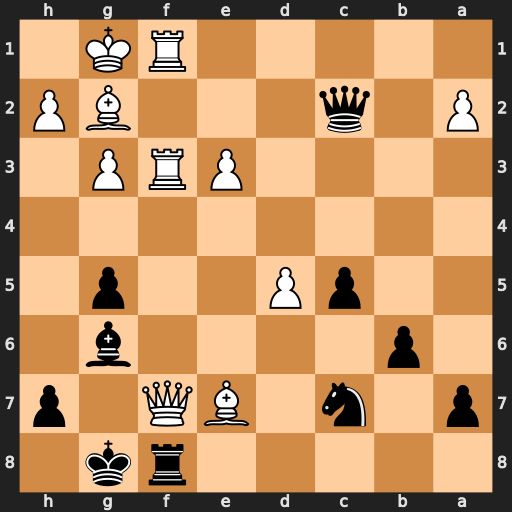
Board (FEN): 5rk1/p1n1BQ1p/1p4b1/2pP2p1/8/4PRP1/P1q3BP/5RK1
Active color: b
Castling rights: -
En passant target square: -
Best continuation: Rxf7 Rxf7 Bxf7 d6 Ne6